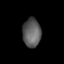
Tissue: lung
Cell type: Myeloid cells
Senescence score: 0.181
Nuclear area (px): 514
Mean DAPI intensity: 92.196